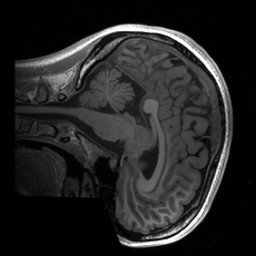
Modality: T1w
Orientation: sagittal
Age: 28
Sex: female
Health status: healthy